Aerial crown-view tile of a tropical tree (Barro Colorado Island, Panama), acquired 20241216:
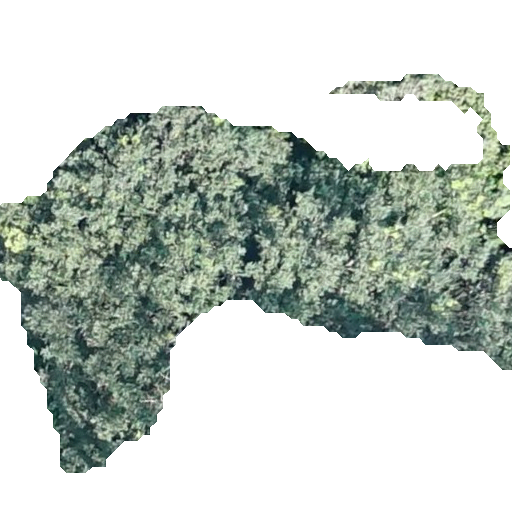
Species: Apeiba membranacea
GBIF accepted scientific name: Apeiba membranacea
Crown area: 167.57 m²